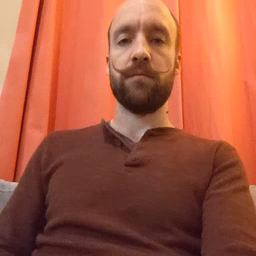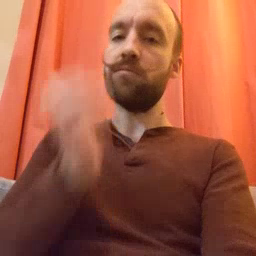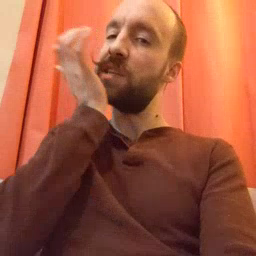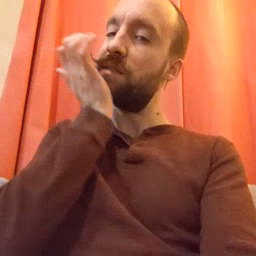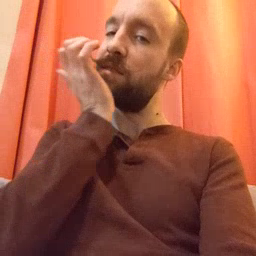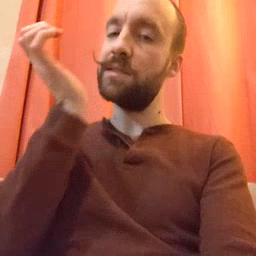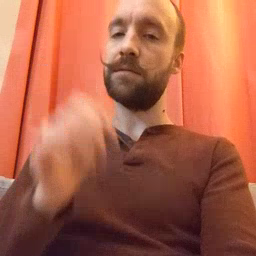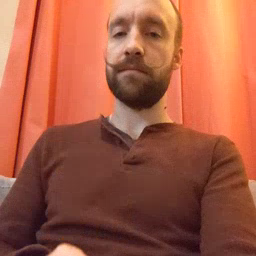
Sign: grass